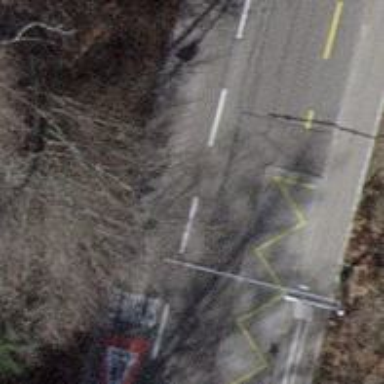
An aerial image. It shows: Trolleybus stop position for public transport.